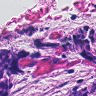
Metastatic tissue present: yes